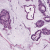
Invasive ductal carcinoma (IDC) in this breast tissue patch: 1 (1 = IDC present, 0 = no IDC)